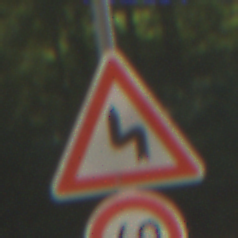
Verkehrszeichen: DoppelkurveZunaechstLinks
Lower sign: Geschwindigkeit60
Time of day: Midday
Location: Outdoor (RoadRail)
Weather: Clear
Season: NotSpecified
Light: Natural